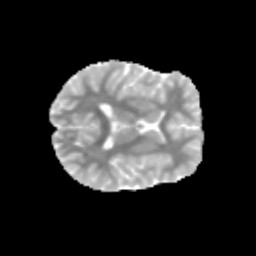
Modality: MD
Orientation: axial
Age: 14
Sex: female
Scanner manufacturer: siemens
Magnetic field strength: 3 T
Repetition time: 3.8 s
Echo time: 0.07 s